Question: I am a naive programmer and currently using web2py to create a web app. In the website I ask the user to enter the password first. In the models section, in db.py I have written the following code for entering password:
'''
db = DAL('sqlite://webform.sqlite')
db.define_table('register',
Field('password', requires=[IS_NOT_EMPTY(),IS_MATCH('somepassword',error_message='Invalid password')]));
'''
Here, 'somepassword' is just a predefined password I have given for testing.
---
How can I make the field to display "*" or dots while the user is entering the password? like in the image given below?

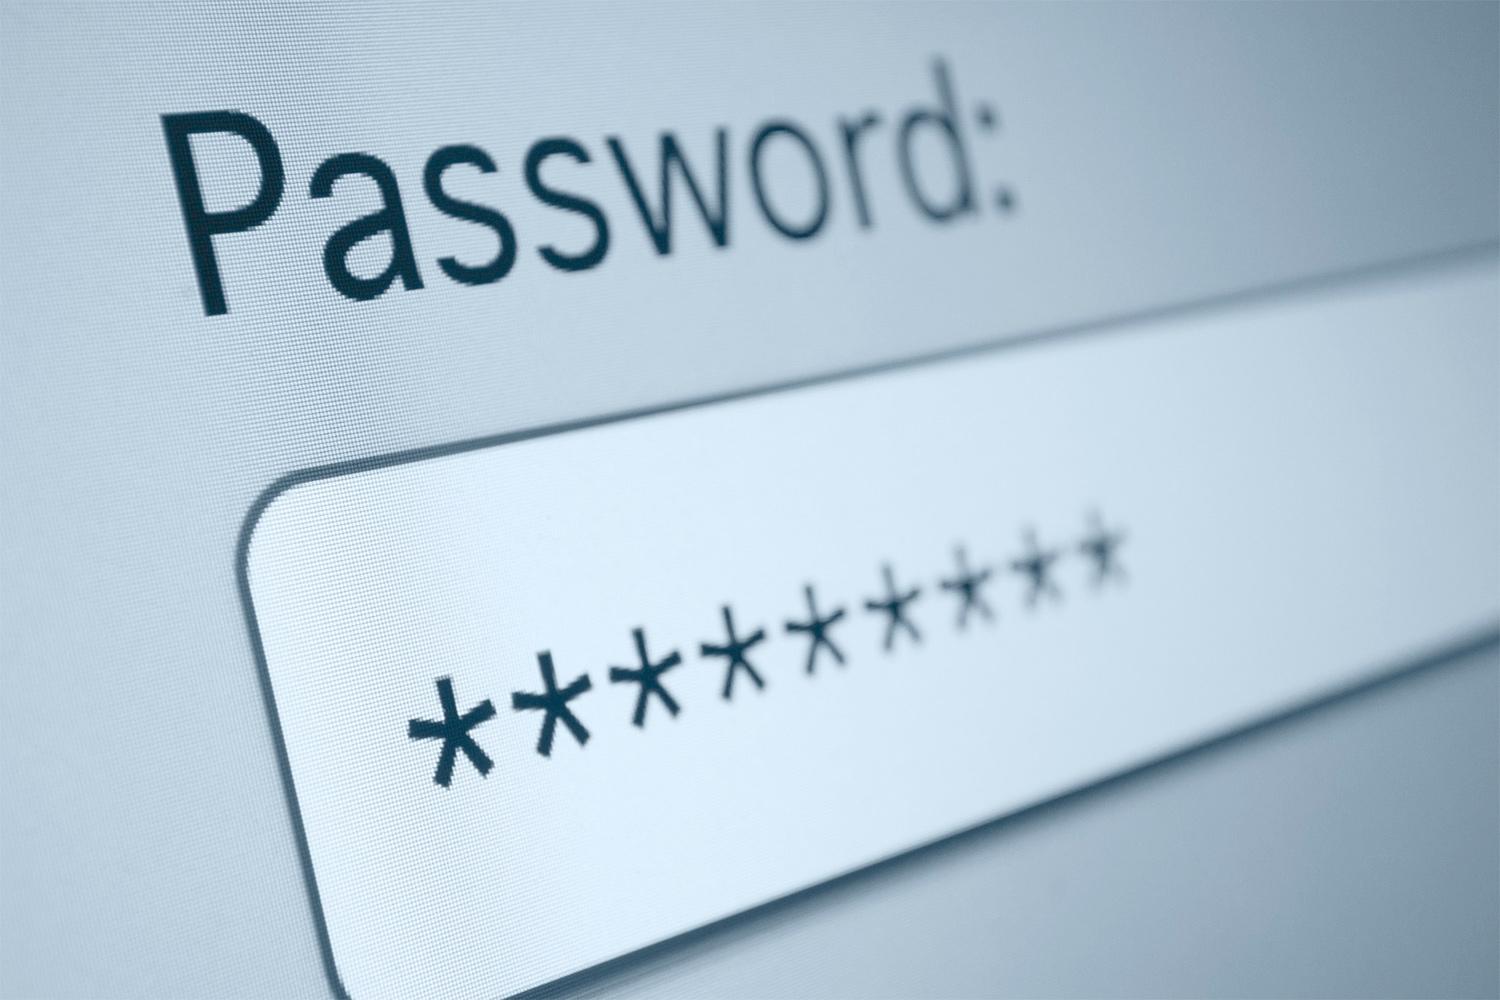
Answer: The DAL has a password field type:
'''
Field('password', 'password', requires=CRYPT(min_length=8))
'''
Password type fields by default get the 'SQLFORM.widget.password.widget' widget in 'SQLFORM's (which you can also set manually on any field via the "widget" argument). The HTML input type will be set to "password".
As shown above, it is also recommended that you do not store passwords as plain text but instead store a hash of the password, which is what the 'CRYPT' validator does (it can also be used to enforce a minimum password length). You can specify additional password complexity requirements via the <URL>.